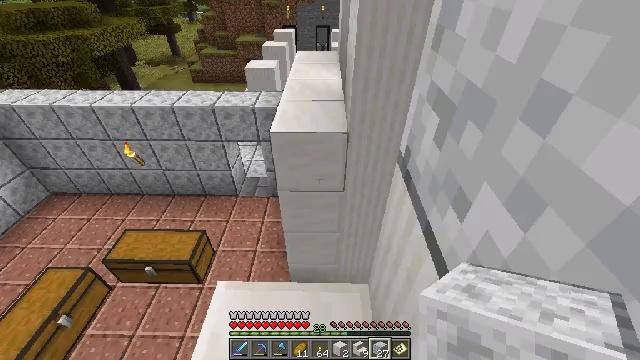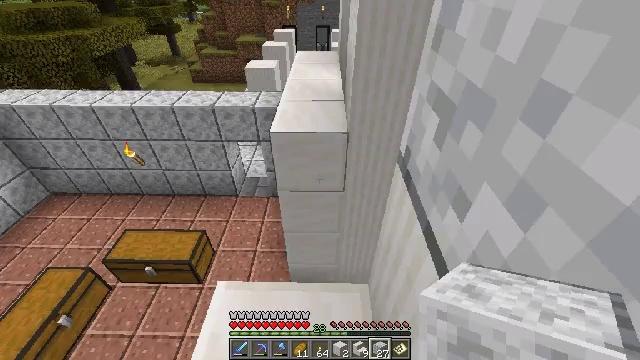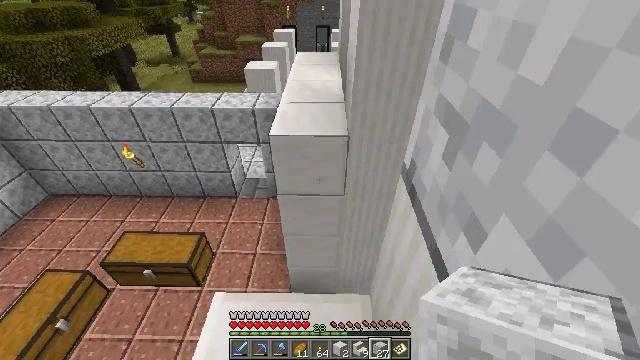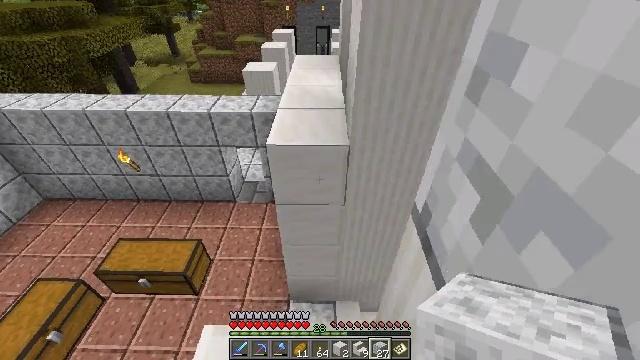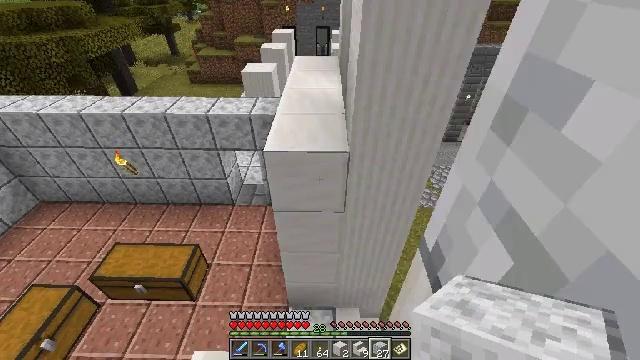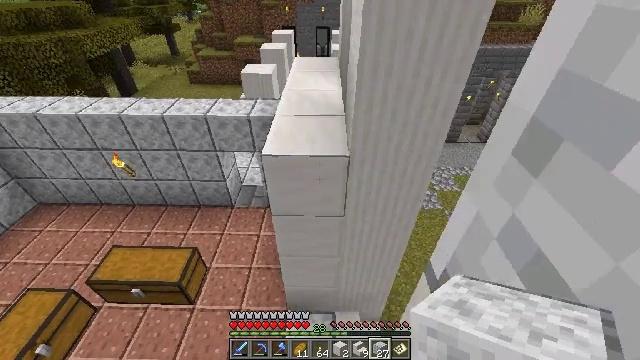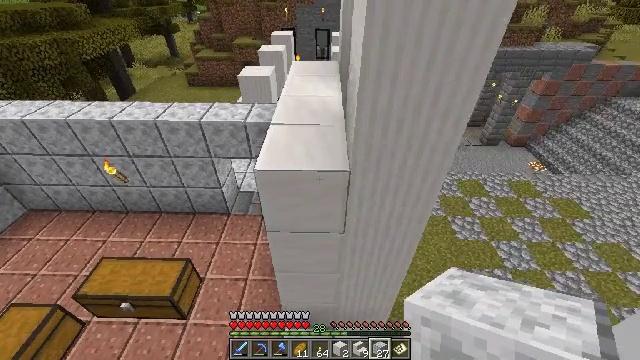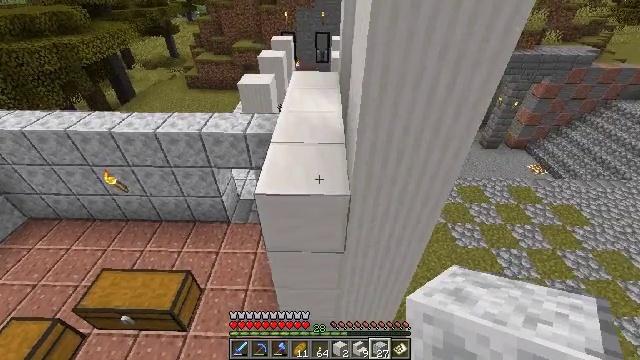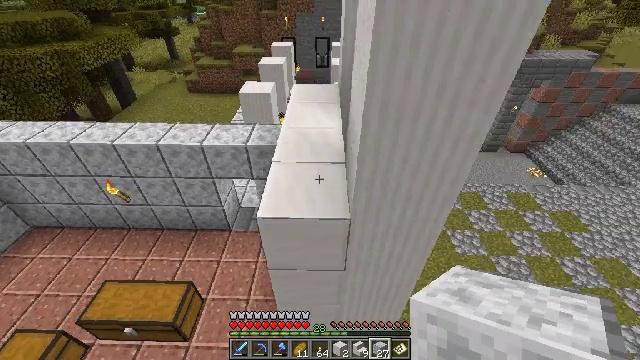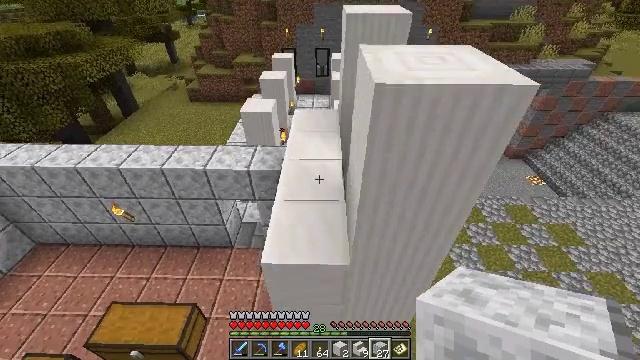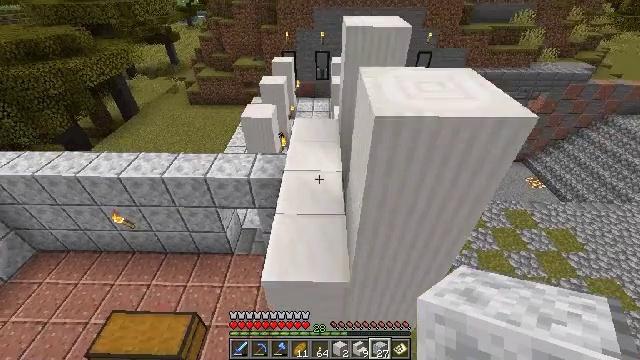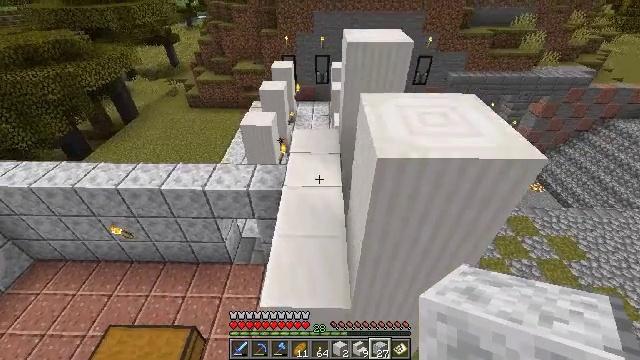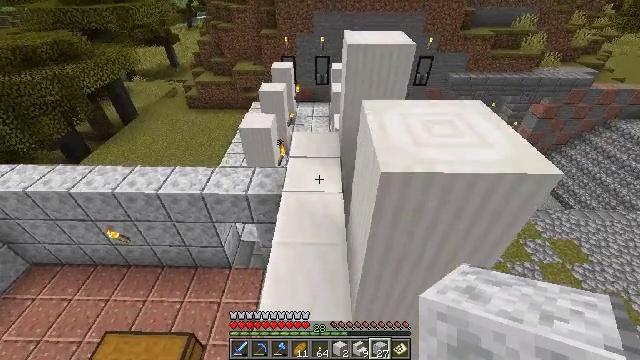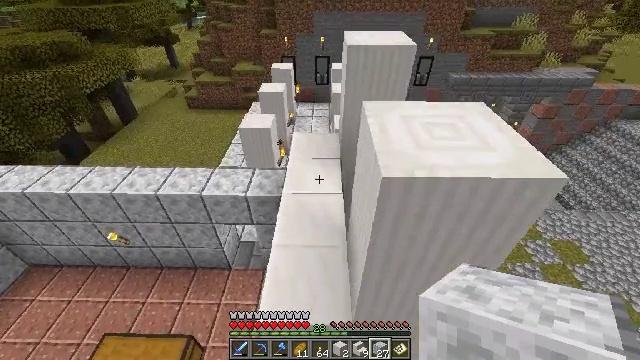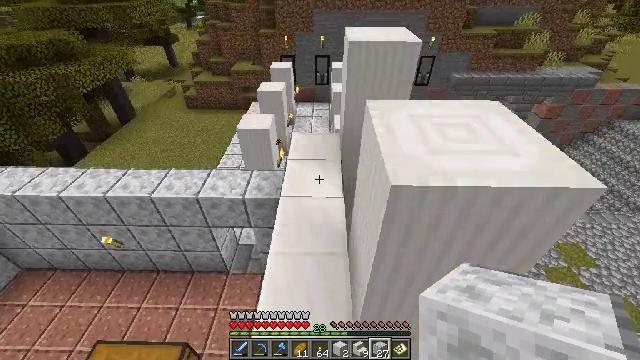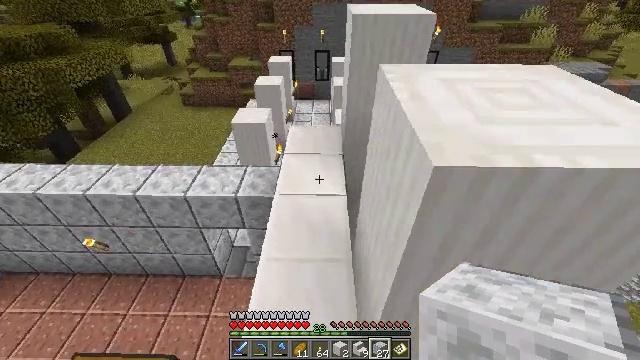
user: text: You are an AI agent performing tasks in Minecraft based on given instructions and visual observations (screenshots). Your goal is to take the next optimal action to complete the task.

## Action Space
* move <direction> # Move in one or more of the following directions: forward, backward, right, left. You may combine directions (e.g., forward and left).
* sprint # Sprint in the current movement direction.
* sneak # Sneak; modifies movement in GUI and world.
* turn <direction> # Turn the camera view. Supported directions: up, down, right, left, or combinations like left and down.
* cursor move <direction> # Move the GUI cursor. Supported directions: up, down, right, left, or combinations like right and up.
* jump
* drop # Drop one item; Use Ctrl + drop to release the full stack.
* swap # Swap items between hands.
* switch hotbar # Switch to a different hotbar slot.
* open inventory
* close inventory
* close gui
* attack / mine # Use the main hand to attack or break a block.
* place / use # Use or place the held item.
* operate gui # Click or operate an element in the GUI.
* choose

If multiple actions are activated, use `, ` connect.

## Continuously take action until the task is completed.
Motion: motion action
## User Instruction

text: Gather quartz pillar from a structure.
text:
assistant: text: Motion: no_op
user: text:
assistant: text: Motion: move forward
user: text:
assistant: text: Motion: move forward
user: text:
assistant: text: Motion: move forward
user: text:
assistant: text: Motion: move forward
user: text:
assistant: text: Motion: move forward
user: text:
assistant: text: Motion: move forward, jump
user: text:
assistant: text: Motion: move forward, jump
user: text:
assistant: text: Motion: move forward, jump
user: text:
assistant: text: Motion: move forward, jump
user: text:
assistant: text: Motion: move forward, jump
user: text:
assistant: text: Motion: move forward
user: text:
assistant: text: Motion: move forward
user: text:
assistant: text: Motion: move forward
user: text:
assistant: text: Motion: move forward
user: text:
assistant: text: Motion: move forward
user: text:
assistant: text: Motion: move forward
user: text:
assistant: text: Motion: move forward
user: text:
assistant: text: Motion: move forward
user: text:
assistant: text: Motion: move forward
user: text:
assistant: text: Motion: move forward
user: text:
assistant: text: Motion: no_op
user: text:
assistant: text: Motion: no_op
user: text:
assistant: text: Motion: no_op
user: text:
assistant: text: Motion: turn right and up
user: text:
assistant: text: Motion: turn right and up
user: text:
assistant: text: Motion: turn right and up
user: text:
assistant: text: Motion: turn right and up
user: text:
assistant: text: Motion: turn right and up, switch to hotbar 2
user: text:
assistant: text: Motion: turn right and up, switch to hotbar 2